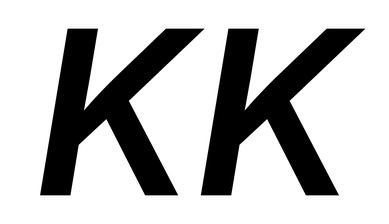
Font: Inter-Italic_SemiBold_Italic